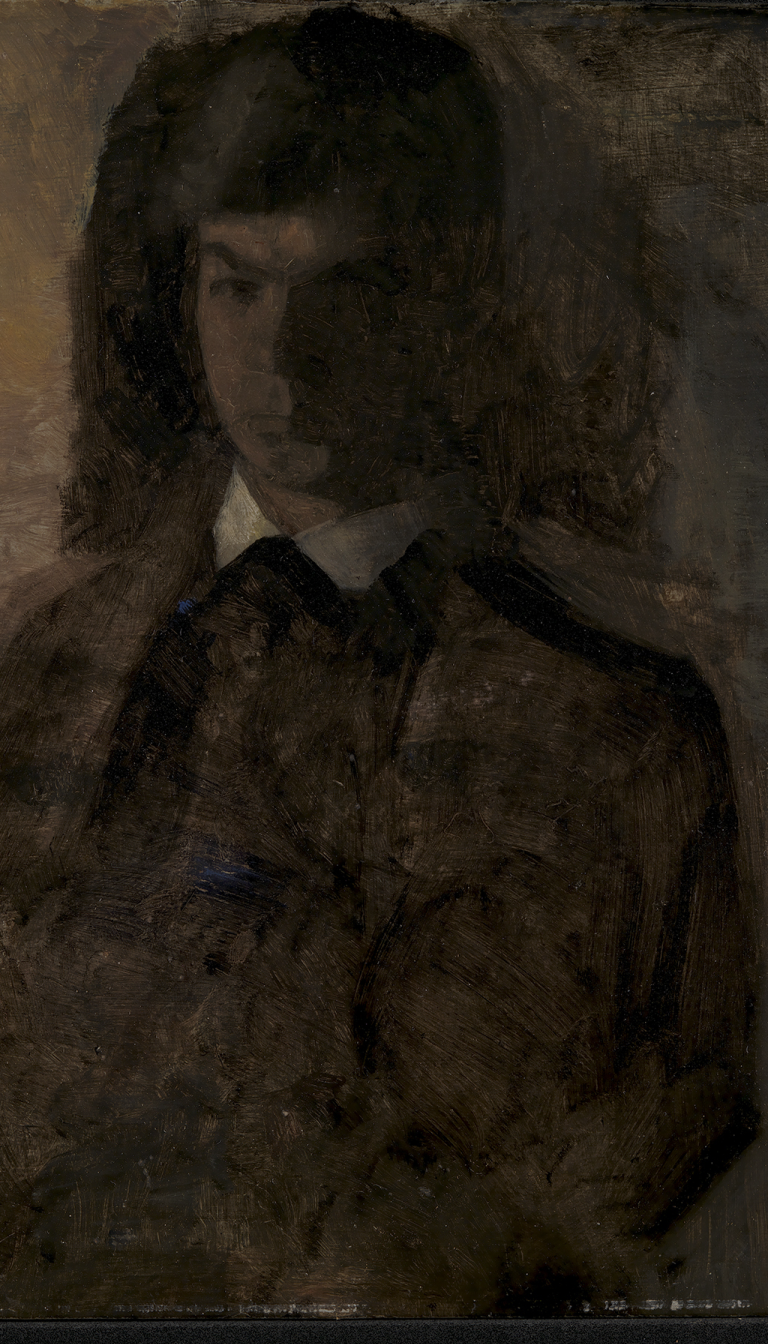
portrait painting, close up, dark chiaroscuro, A young person with dark hair wearing a dark jacket with white collar, depicted in a three-quarter view portrait against a muted background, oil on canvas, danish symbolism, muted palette